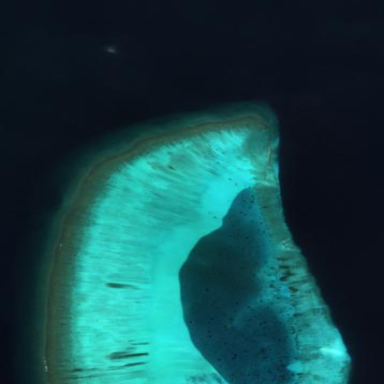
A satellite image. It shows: Beautiful reef in its natural habitat.